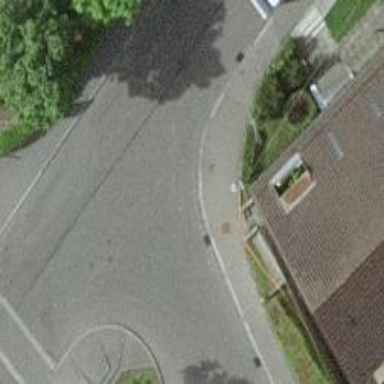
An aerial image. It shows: Kerb serving as barrier.